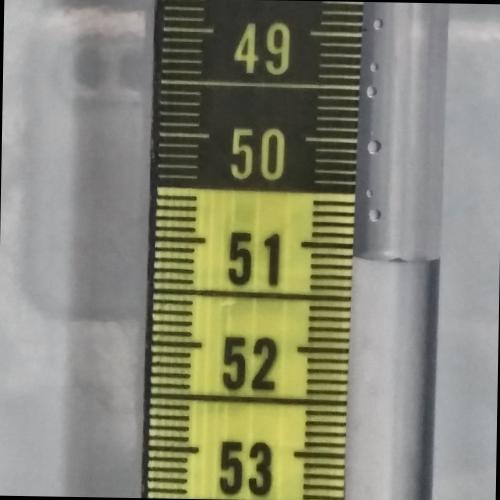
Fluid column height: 51.1 cm